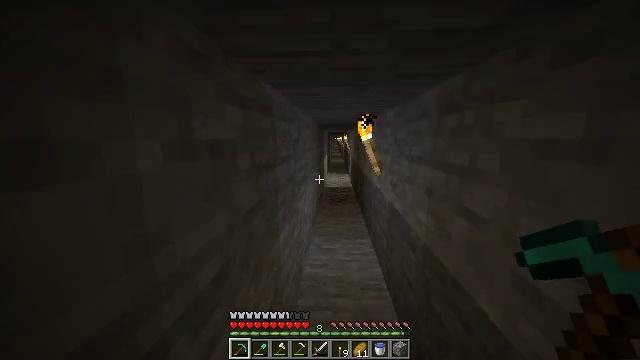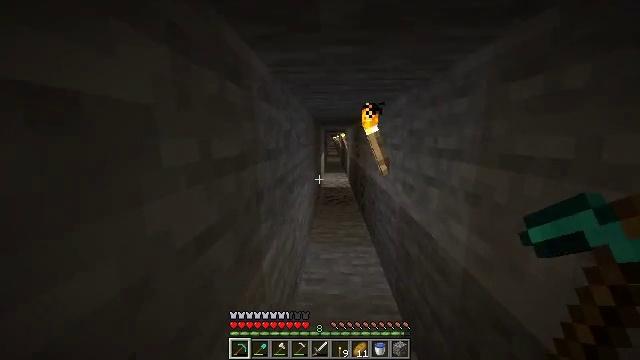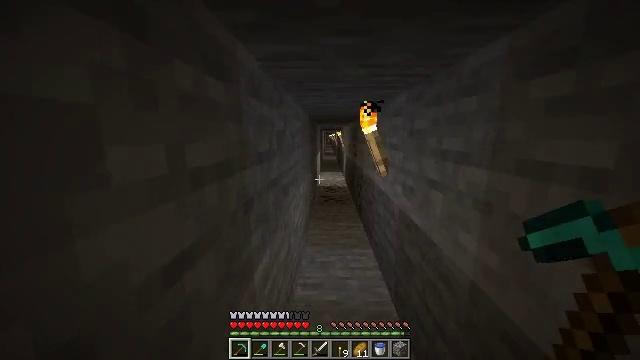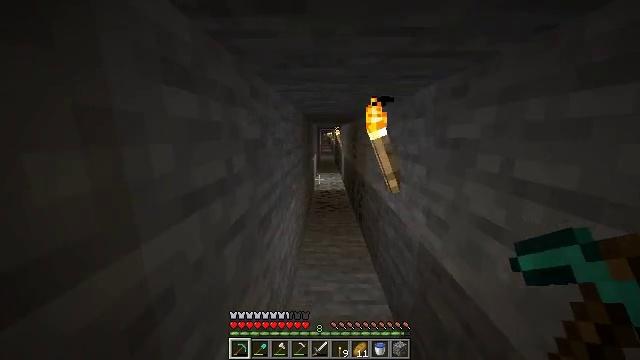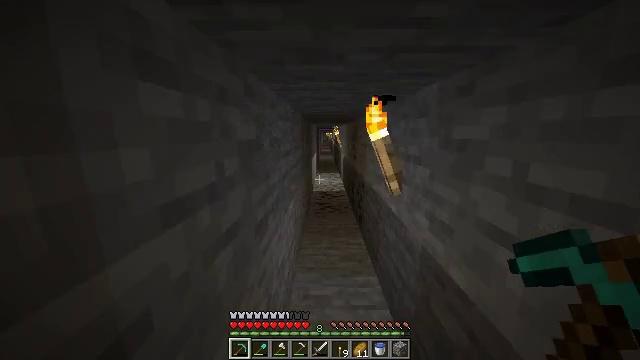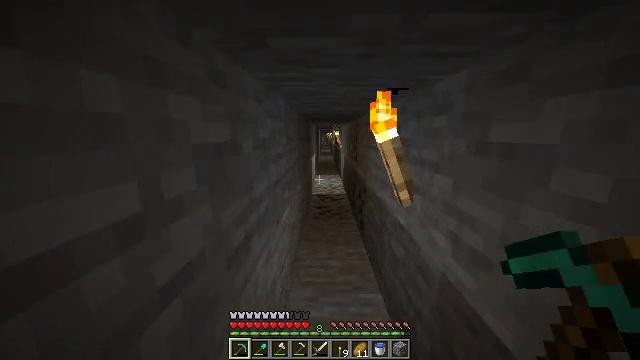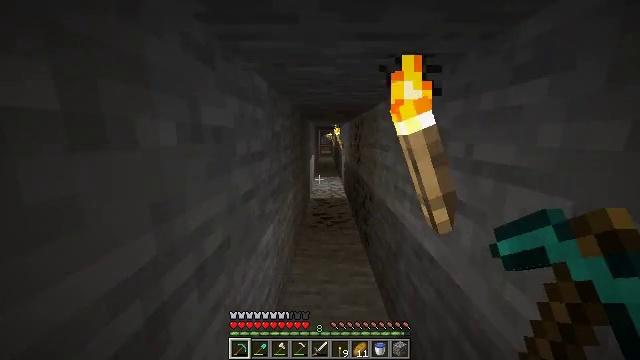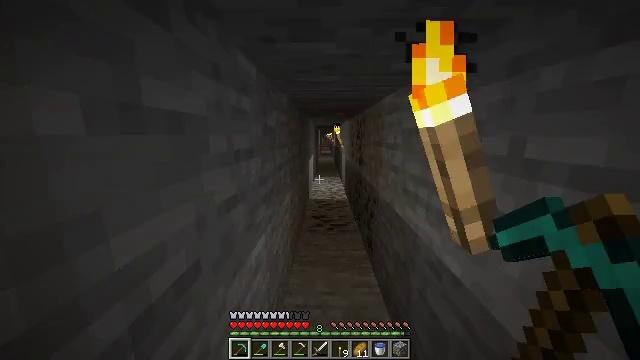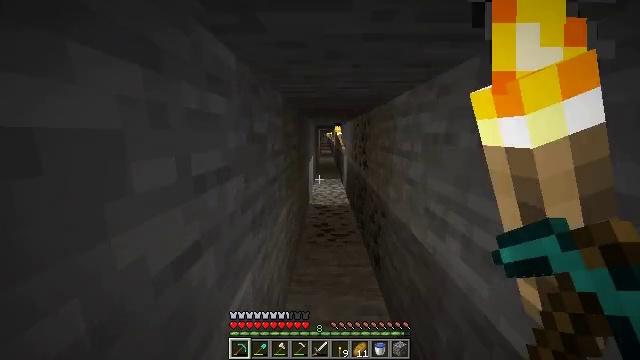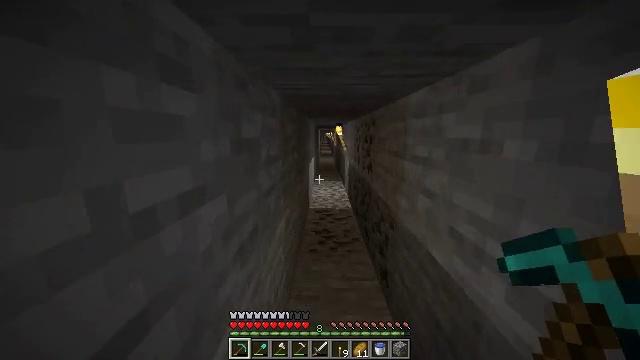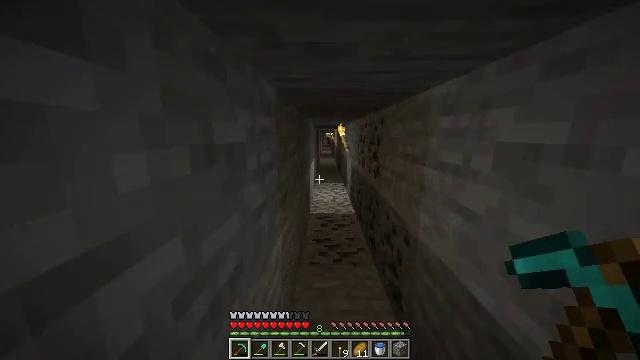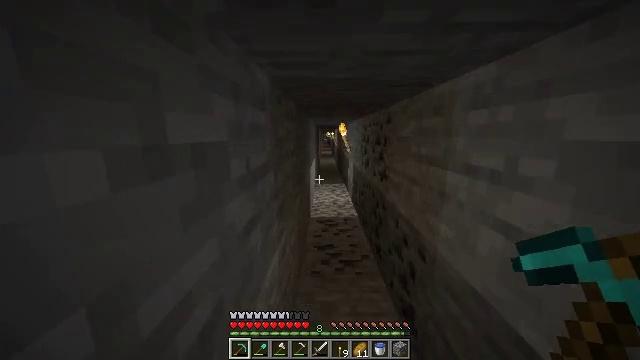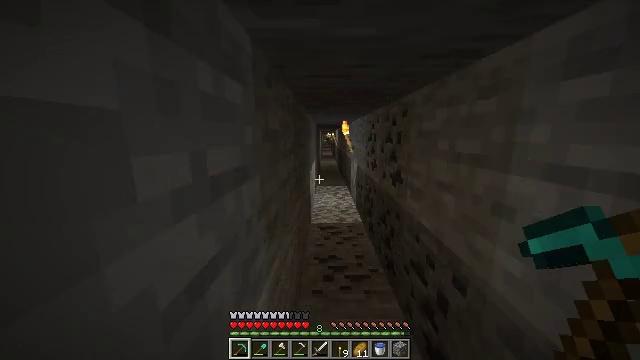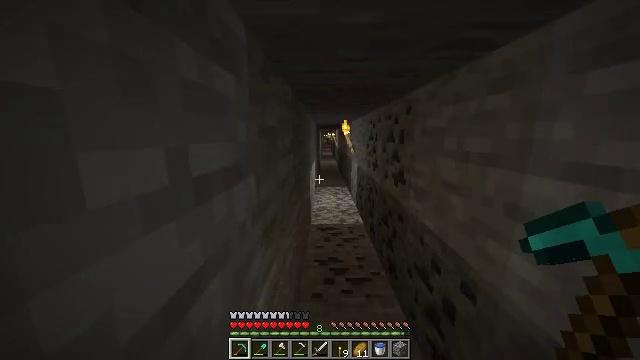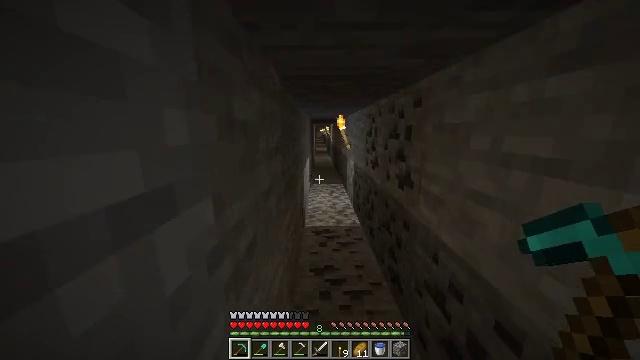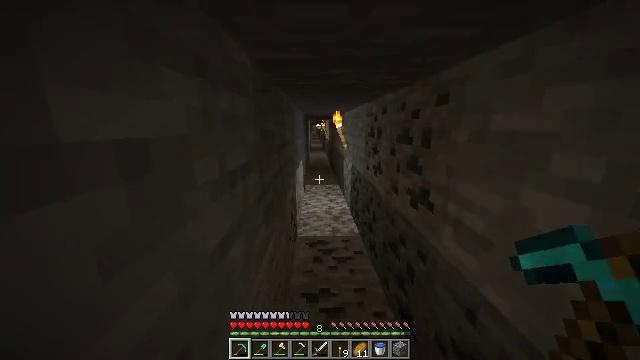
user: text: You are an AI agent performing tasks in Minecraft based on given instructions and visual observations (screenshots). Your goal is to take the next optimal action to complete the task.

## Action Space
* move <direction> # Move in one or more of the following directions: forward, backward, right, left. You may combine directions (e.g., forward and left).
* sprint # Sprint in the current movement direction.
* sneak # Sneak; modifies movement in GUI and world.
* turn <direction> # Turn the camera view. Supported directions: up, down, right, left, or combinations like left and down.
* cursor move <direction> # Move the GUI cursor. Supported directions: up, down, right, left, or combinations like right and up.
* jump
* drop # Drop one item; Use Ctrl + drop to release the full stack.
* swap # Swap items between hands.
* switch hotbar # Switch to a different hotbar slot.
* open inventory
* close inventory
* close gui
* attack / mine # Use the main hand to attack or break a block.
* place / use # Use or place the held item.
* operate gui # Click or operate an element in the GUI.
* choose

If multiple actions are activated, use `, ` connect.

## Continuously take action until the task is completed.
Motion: motion action
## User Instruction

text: Put your materials in the crafting grid to make an enchanting table.
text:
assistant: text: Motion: move forward, sprint, turn right
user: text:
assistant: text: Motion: move forward, sprint, turn right
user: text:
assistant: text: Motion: move forward, sprint
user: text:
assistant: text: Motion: move forward, sprint
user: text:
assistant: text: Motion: move forward, sprint
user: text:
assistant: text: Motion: move forward, sprint
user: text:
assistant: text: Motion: move forward, sprint
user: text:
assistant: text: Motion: move forward, sprint
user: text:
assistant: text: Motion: move forward, sprint
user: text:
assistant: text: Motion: move forward, sprint
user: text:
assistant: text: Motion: move forward, sprint
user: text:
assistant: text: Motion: move forward, sprint
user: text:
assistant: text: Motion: move forward, sprint
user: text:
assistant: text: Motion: move forward, sprint, turn right and down
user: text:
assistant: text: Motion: move forward, sprint, turn right and down
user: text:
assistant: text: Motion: move forward, sprint
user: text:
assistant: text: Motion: move forward, sprint
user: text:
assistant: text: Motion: move forward, sprint
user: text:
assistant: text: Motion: move forward, sprint
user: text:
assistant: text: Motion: move forward, sprint
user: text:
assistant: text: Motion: move forward, sprint
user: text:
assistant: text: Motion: move forward, sprint
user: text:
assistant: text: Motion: move forward, sprint
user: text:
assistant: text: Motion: move forward, sprint
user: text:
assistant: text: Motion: move forward, sprint
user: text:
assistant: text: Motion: move forward, sprint
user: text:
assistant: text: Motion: move forward, sprint
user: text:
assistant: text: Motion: move forward, sprint
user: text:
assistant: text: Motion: move forward, sprint
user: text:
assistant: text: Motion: move forward, sprint